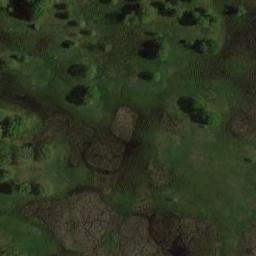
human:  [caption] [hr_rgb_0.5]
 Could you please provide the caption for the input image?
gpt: The lawn was covered with sparse grass, Bare brown ground, And some trees on the lawn .

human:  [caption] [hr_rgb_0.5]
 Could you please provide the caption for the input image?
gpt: There are many trees on the meadow .

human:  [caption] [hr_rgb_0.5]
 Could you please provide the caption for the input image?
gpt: There is a tree and a house in the grass .

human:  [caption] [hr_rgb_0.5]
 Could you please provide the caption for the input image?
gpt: This meadow has dense grasses, Some trees and clearings .

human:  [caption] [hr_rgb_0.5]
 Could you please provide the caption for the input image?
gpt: There are some green trees and brown bare land on the meadow .